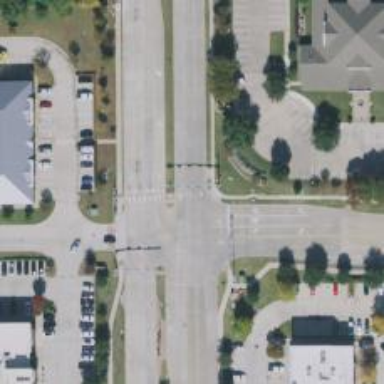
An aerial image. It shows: Primary highway with separate sidewalk.